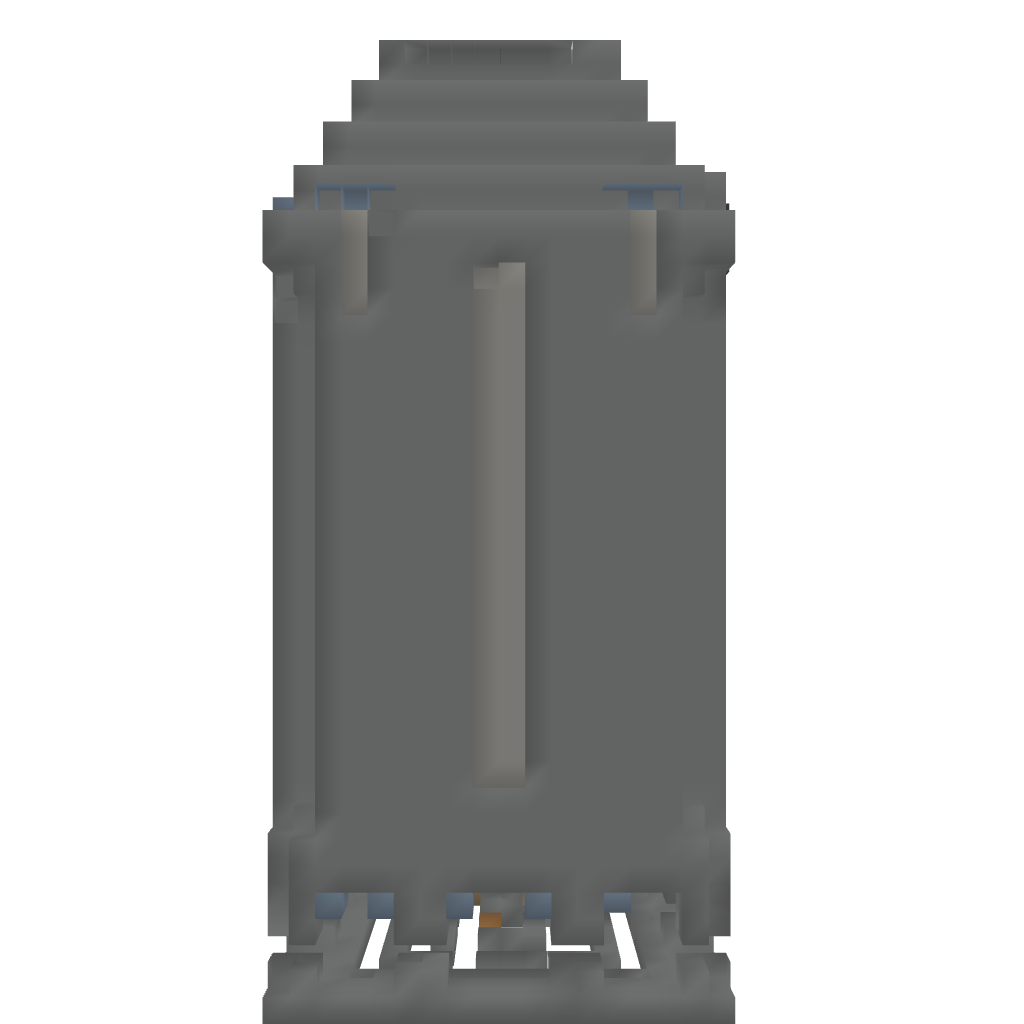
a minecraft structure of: Parkour Office/Library